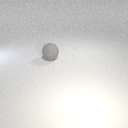
large gray rubber sphere